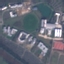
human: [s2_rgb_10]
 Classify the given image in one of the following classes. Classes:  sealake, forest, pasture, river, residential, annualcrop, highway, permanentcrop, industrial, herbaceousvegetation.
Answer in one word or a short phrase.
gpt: Industrial